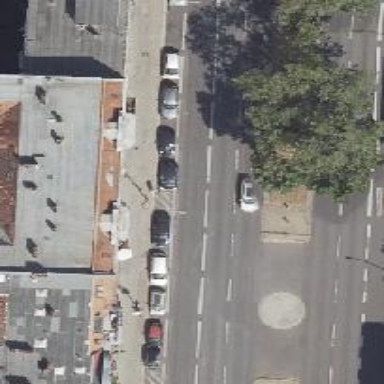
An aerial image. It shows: Unmarked crossing on the road.